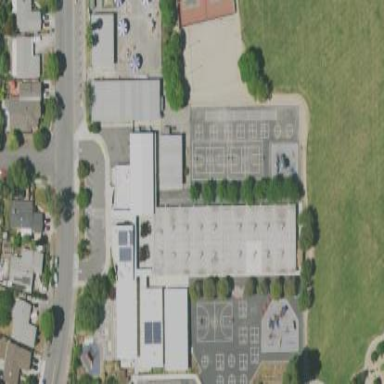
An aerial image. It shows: School.